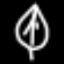
Label: leaf